Field crop: maize
Growth stage: 2
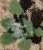
Species: chenopodium